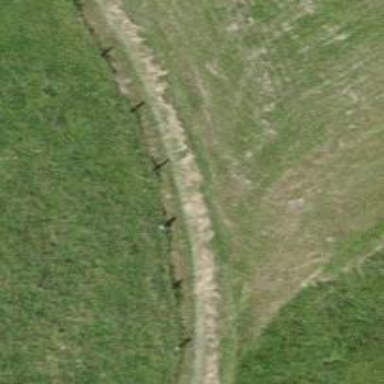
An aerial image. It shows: Grassy track road with grade 4 track type.